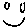
Label: smiley face